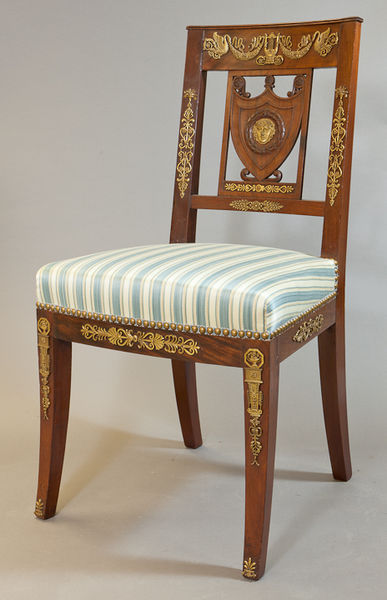
Titel: Empire Side Chair
Standort: Amherst (Massachusetts, USA)
Institution: Mead Art Museum, Amherst College
Schlagwörter: blue, chair, cushion, ornate, pillow, white, gold, golden, green, old, seat, sit, sitting, yellow, brown, wooden, wood, classic, harp, decoration, gilt, ornament, trim, color, shadow, fabric, photo, design, back, detail, crest, legs, shield, stripes, brass, photograph, cream, furniture, carved, inlay, nails, upholstery, decorations, studded, swans, upholstered, designed, filgeree, furnitur, curved legs, marquetry, 금색 금박이 씌어진 나무 의자, 쿠션의 패턴이랑 목재 및 금박 소재가 언밸런스한 목재 의자, entic